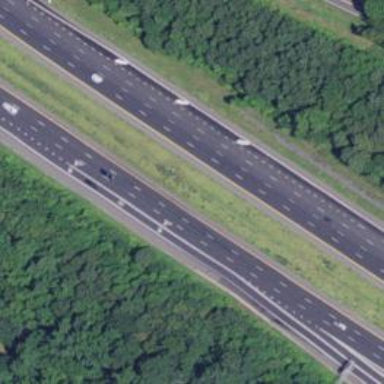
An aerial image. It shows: Motorway junction.